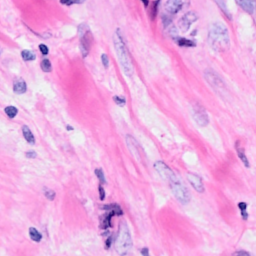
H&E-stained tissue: Breast